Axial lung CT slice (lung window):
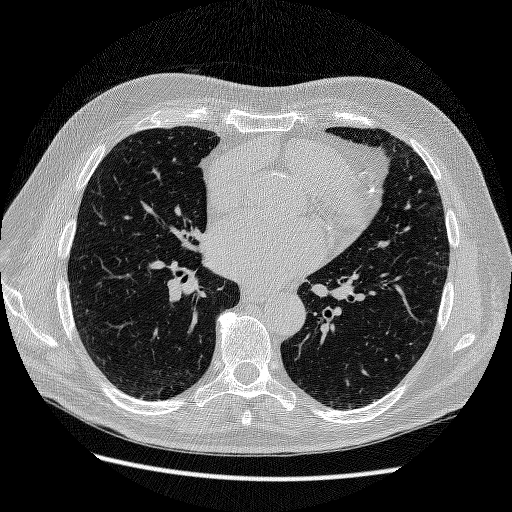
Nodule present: no